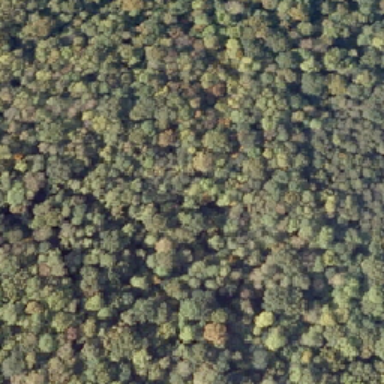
The yellow forest looks like flower buds .